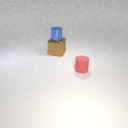
small red rubber cylinder to the right of large brown metal cube